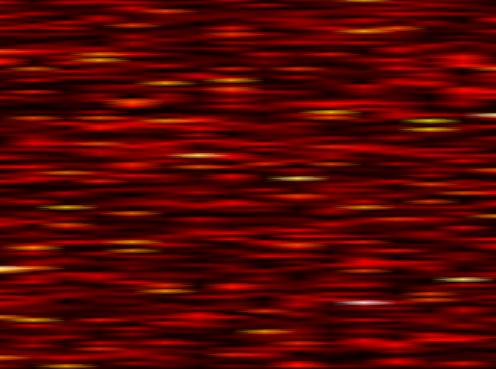
Label: UFMC